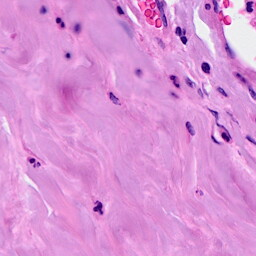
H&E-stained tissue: Breast